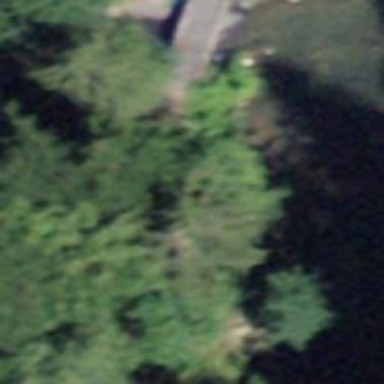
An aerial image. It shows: Path on bridge with fine gravel surface.